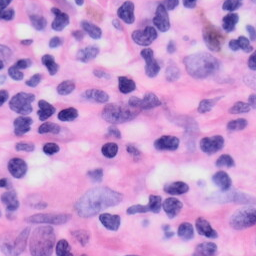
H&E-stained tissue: Skin